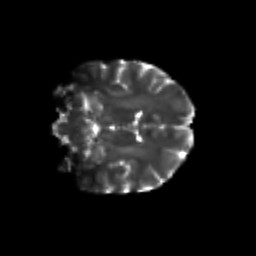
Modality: T2w
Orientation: coronal
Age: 23
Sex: female
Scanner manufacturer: siemens
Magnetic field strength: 3 T
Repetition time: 3.5 s
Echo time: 0.125 s